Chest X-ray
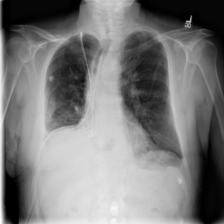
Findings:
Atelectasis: negative
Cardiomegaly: negative
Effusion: positive
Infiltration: negative
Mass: negative
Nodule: negative
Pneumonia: negative
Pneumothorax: negative
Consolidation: negative
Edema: negative
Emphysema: negative
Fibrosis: negative
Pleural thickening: negative
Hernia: negative